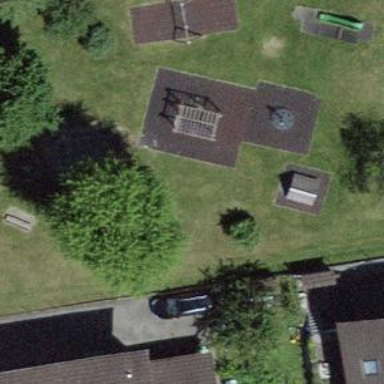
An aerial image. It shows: Playground area for leisure land.